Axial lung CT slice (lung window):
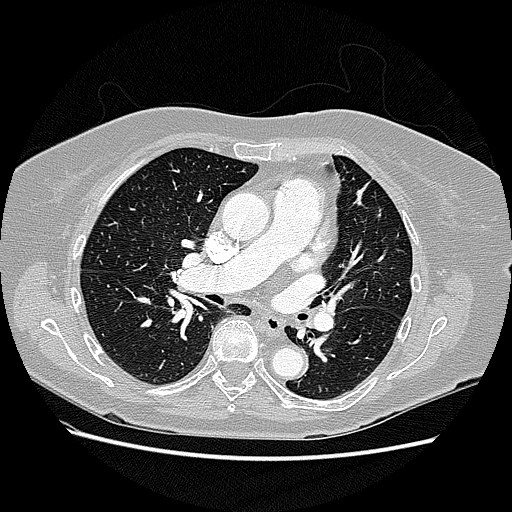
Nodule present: no